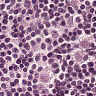
Metastatic tissue present: yes